Question: I created a new Google Play Game Services game (12 digit client id y) and INCORRECTLY specified the leaderboard in my definition as being the one belonging to an existing game (12 digit client id x).
I spotted the error, fixed it, and published the game. A while later, I noticed that game x was unable to access its own leaderboard. The full text of the error message is :
E/MultiDataOperation(nnn): Attempt to access application x from application y . The error as seen by the user is displayed here
I recreated the error on an emulator. I checked my definitions, and wrote out my definitions to the console and verified that I was using the correct client id, package name and leaderboard id.
It looks as though Google control blocks / indexes / databases or whatever have erroneously associated my leaderboard from game x with game y so that game x is now unable to access it. I want to delete and redefine my resources for game x, but since it is published, I do not know what to do.
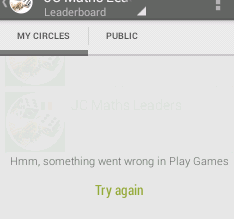
Answer: I am posting my own answer because there is a chance that this might help someone else out. Again, I emphasise that the original error was mine - when I first used game y, I INCORRECTLY specified a leaderboard belonging to game X.
I simply created a new leaderboard for game X (it is not possible to delete the existing one because it had already been published) and users are able to access that. I updated my resources definition for the leaderboard and uploaded the new apk. It is a workaround to what I see as an error attributable to Google, but it works for me.